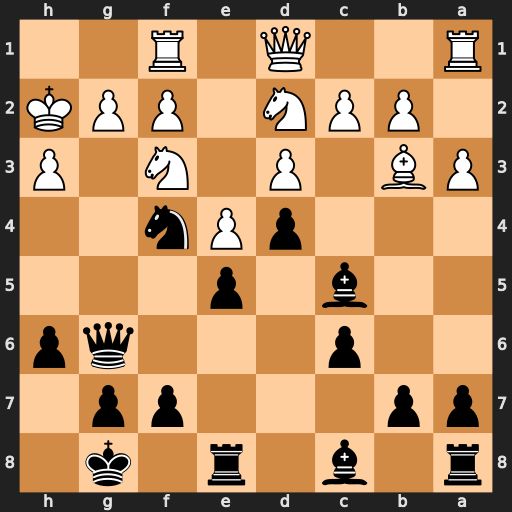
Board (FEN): r1b1r1k1/pp3pp1/2p3qp/2b1p3/3pPn2/PB1P1N1P/1PPN1PPK/R2Q1R2
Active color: b
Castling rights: -
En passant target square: -
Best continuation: Qxg2#